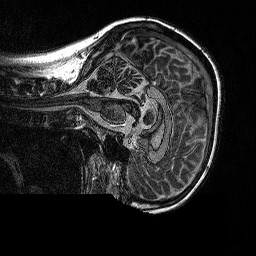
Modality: MP2RAGE
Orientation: sagittal
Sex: female
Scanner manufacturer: siemens
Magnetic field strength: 3 T
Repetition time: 5 s
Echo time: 0.00292 s